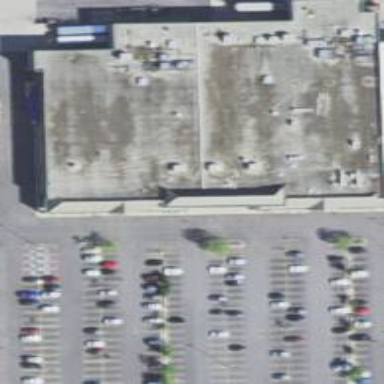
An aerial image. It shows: Supermarket.